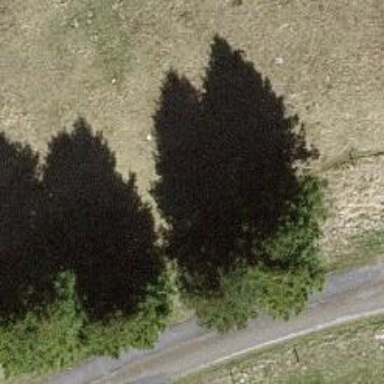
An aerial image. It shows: Single tag "natural: tree."